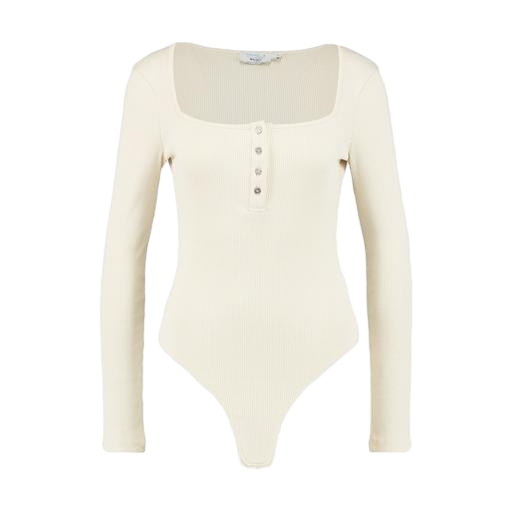
white henley long-sleeved ribbed-jersey top, white body suit, only white and long sleeves, white background